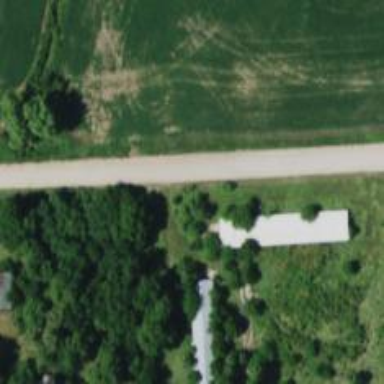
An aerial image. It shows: Driveway leading to service road.